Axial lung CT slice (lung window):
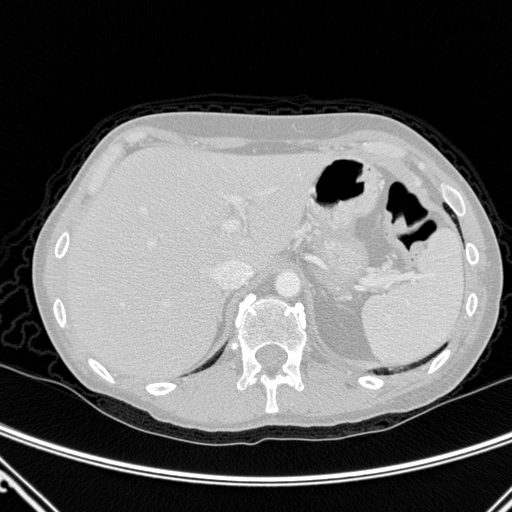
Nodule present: no